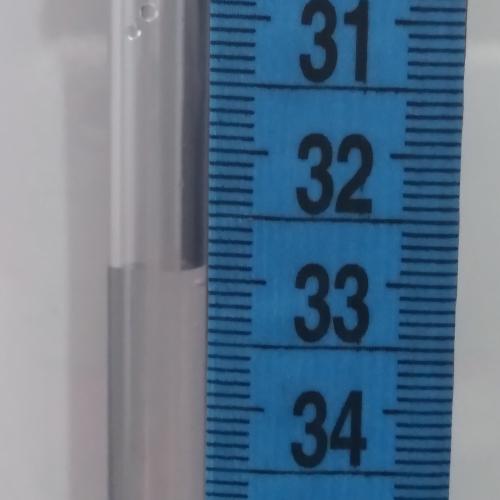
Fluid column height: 32.9 cm